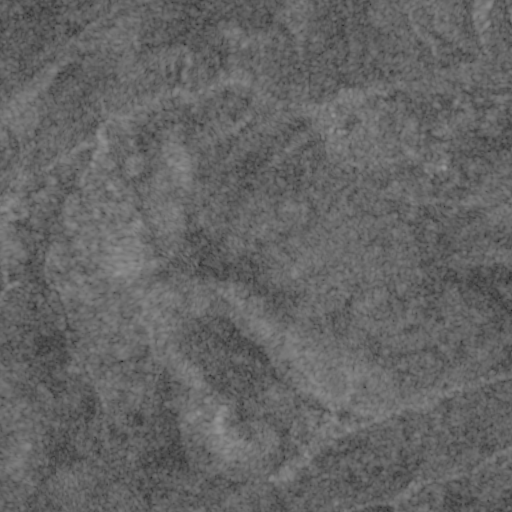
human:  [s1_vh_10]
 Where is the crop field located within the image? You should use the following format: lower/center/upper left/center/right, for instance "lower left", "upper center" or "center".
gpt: The crop field is located in the lower right of the image.
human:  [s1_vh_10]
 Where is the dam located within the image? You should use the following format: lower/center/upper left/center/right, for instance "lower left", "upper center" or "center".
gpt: The dam is located in the lower center of the image.
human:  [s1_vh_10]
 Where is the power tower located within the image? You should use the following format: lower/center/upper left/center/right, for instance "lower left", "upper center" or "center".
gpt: The power tower is located in the lower right of the image.
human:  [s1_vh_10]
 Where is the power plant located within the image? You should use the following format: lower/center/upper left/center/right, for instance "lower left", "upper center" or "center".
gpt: There is no power plant in the image.

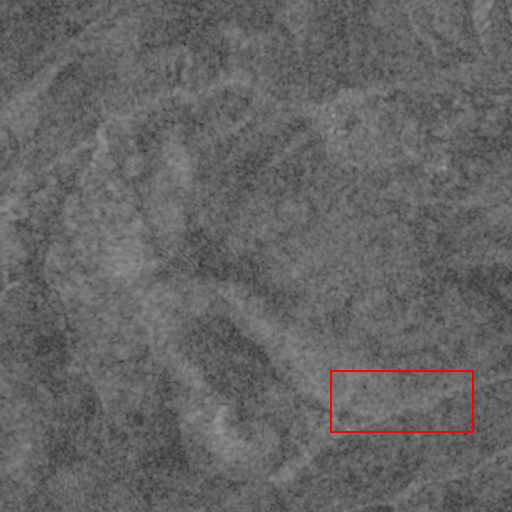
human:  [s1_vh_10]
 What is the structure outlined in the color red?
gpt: The structure outlined in red is a crop field.
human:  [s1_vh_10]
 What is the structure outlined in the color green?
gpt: There is no green outline.